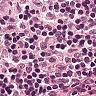
Metastatic tissue present: no